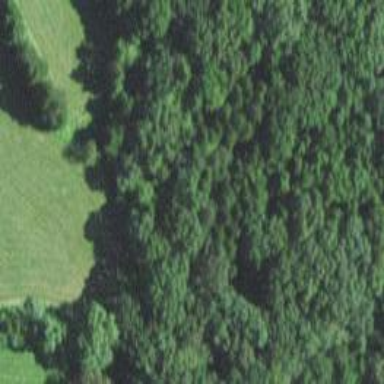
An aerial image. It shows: Mixed woodland with evergreen leaves.